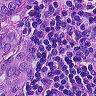
Metastatic tissue present: yes